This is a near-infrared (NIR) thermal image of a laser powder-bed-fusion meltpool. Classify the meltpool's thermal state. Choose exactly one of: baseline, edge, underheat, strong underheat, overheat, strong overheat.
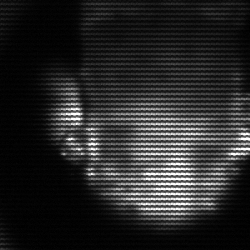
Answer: baseline